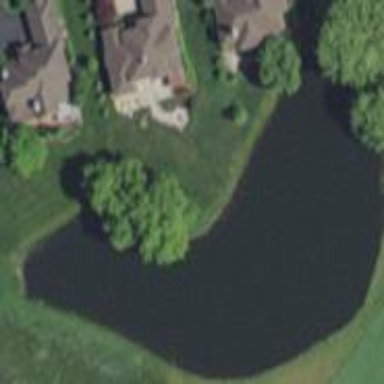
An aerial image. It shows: Serene pond surrounded by nature.